Question: I have a JPG image and have it in a picture box in a form, however, it looks like this:

How can I make it so that the white part of the picture disappears, and only the colored parts appear?
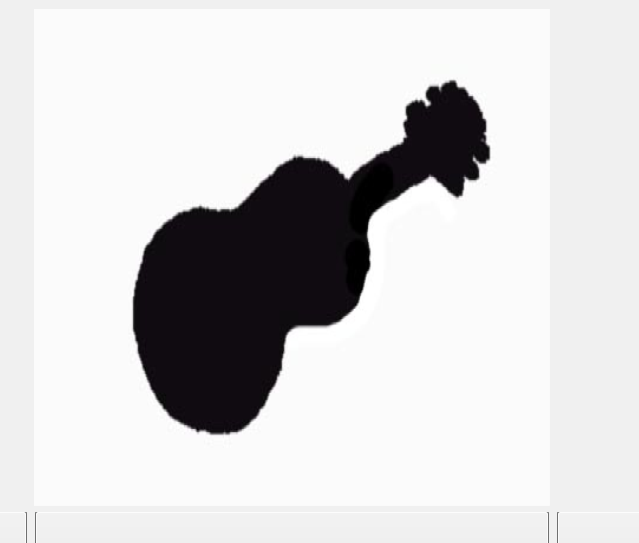
Answer: You can use <URL> method on Bitmap class. So it will be something like
'''
Bitmap b = new Bitmap("img.jpg")
b.MakeTransparent(Color.White);
pictureBox.Image = b;
'''
But I recommend you to use PNG instead of JPG for this reason: a) better quality (for images like this) c) smaller size for images like this b) native support of transparent backgrounds.
Take a look on what is the difference between them <URL>